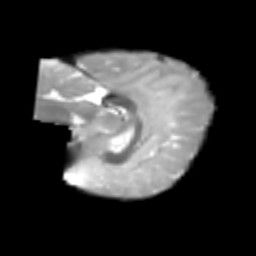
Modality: T2w
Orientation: sagittal
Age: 6
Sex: female
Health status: healthy